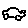
Label: car